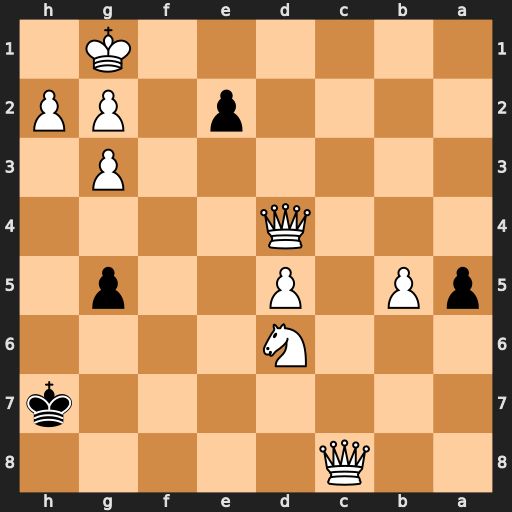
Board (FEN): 2Q5/7k/3N4/pP1P2p1/3Q4/6P1/4p1PP/6K1
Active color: b
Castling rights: -
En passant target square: -
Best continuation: e1=Q#